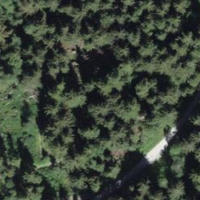
EUNIS habitat code: 43
Species observed at this site:
Leontopodium nivale